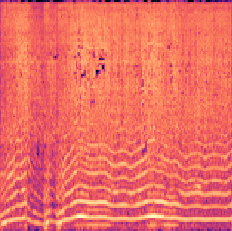
Sound class: Chainsaw